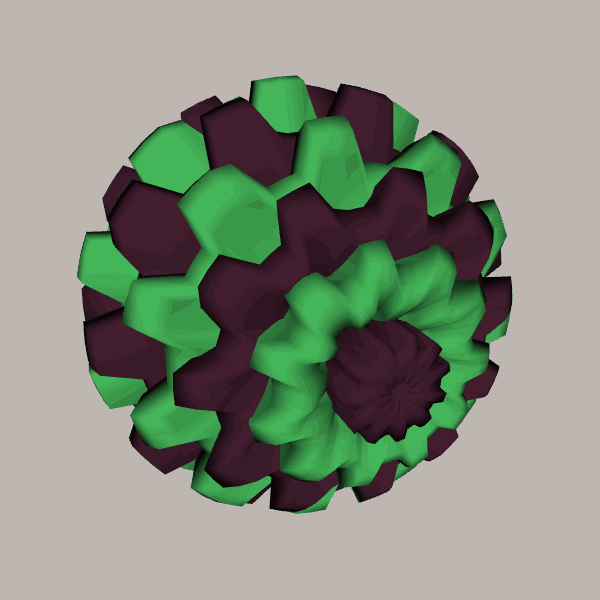
Background: light